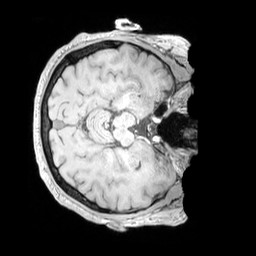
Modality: T1w
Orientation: axial
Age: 40
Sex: male
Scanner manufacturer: siemens
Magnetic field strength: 3 T
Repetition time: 5 s
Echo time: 0.00298 s